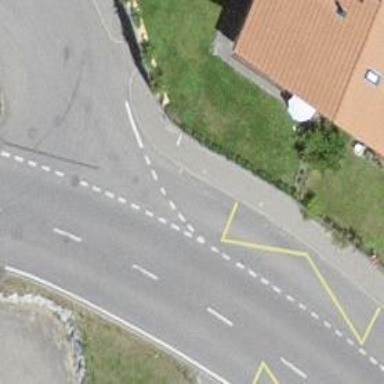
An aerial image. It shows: Bus stop with sheltered platform for public transport.